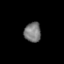
Tissue: prostate
Cell type: T cells
Senescence score: 0.7353
Nuclear area (px): 323
Mean DAPI intensity: 122.591